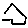
Label: hexagon